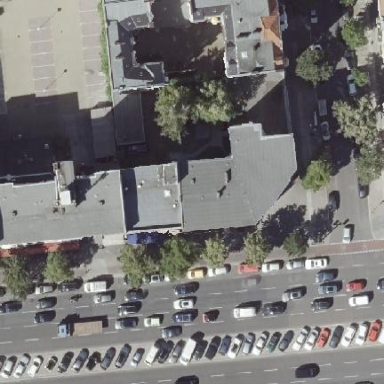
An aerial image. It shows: Residential building.